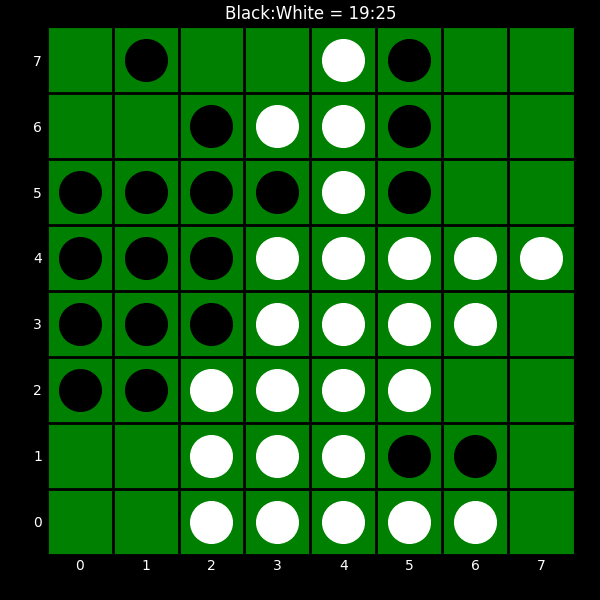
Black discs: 19
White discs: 25